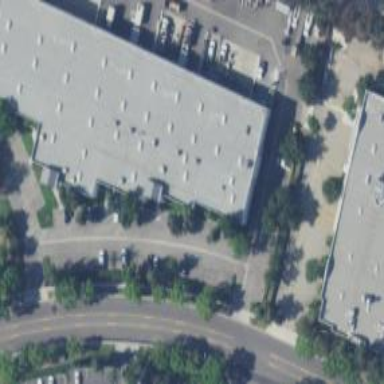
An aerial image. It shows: Warehouse building.